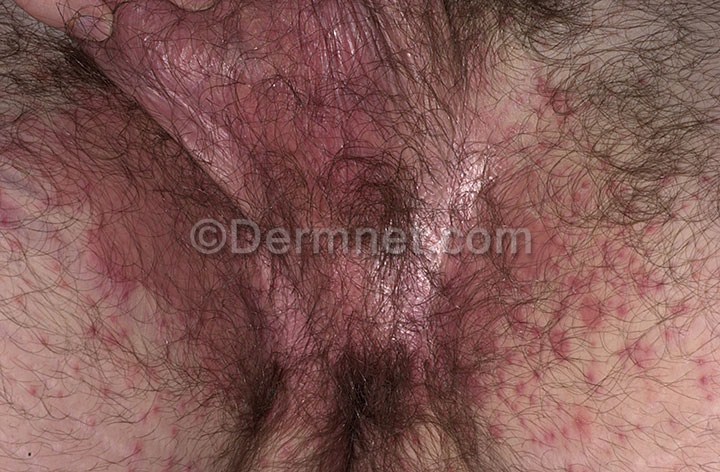
Disease: Tinea Ringworm Candidiasis and other Fungal Infections